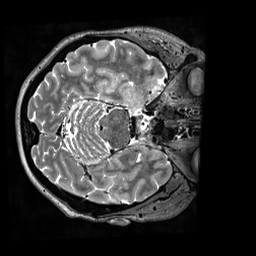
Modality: T2w
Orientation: axial
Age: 57
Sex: female
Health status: ill
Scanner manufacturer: siemens
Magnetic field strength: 3 T
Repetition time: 3.2 s
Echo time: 0.564 s